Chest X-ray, PA view. Patient: 82 years old, sex F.
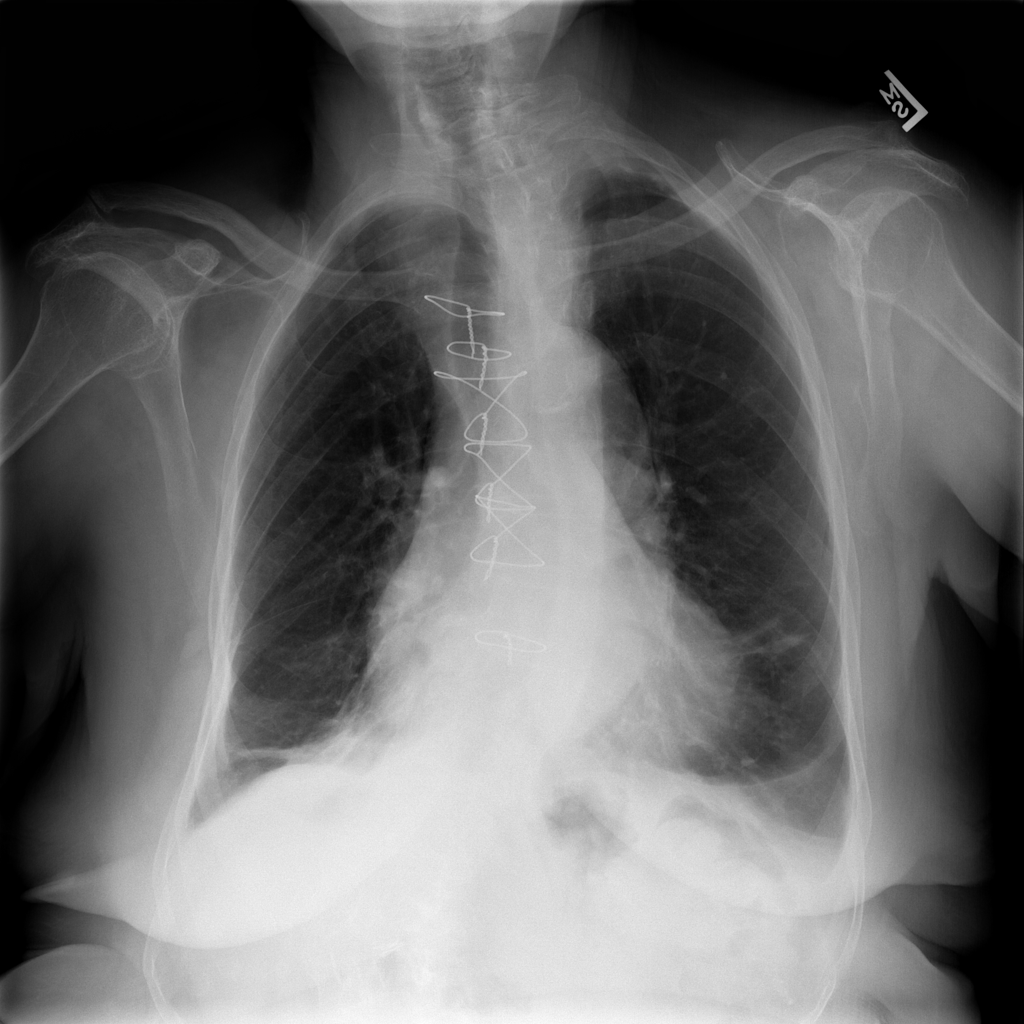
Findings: Atelectasis, Effusion